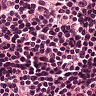
Metastatic tissue present: no